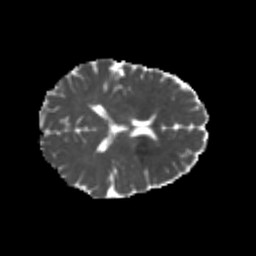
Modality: MD
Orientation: axial
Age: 21
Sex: female
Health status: healthy
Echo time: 0.074 s